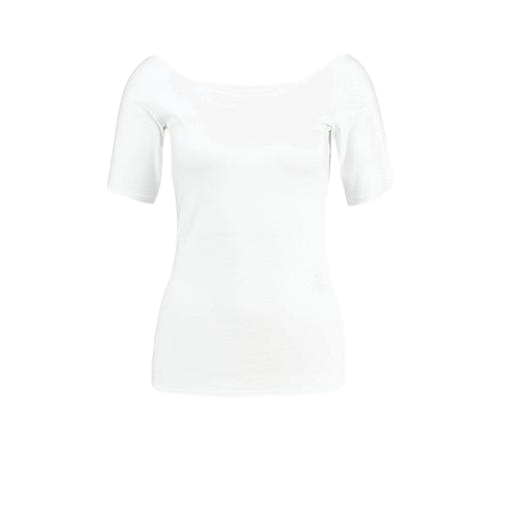
white three-quarter-sleeve scoop-neck t-shirt only macy, white petite boat-neck t-shirt only macy, white pima t-shirt only macy, white background